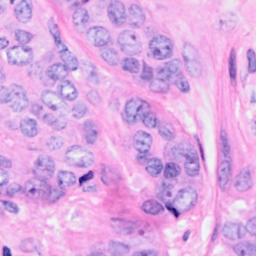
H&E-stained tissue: Breast